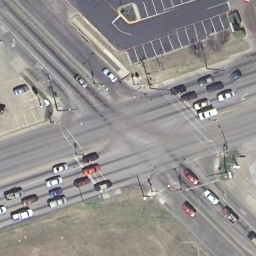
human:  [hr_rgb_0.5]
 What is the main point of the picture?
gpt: intersection